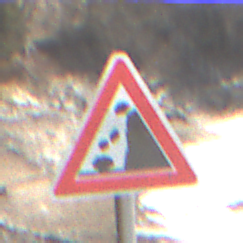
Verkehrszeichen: SteinschlagRechts
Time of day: Midday
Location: Outdoor (Nature)
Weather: PartlyCloudy
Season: NotSpecified
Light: Natural